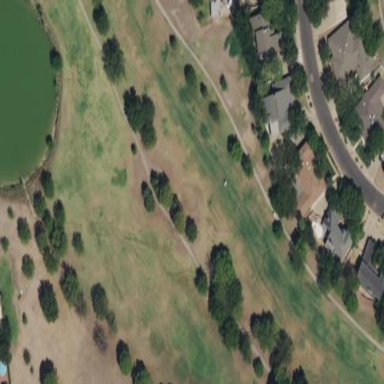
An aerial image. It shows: Area of rough grass used for golf.